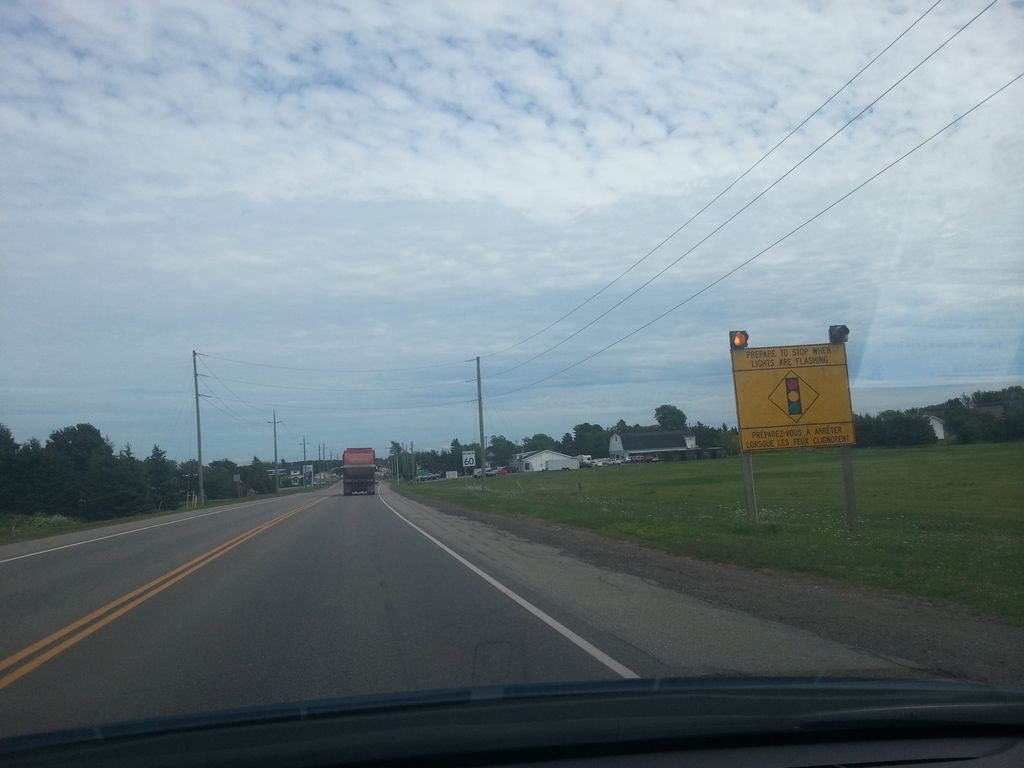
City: charlottetown